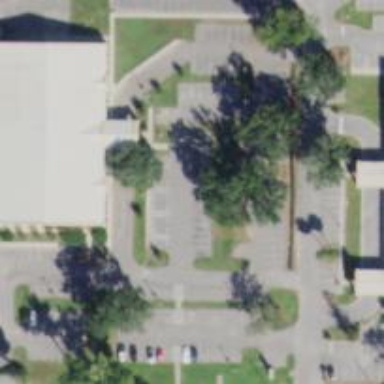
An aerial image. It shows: Parking space.